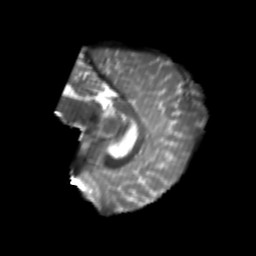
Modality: T2w
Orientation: sagittal
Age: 24
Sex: female
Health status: healthy
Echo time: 0.074 s